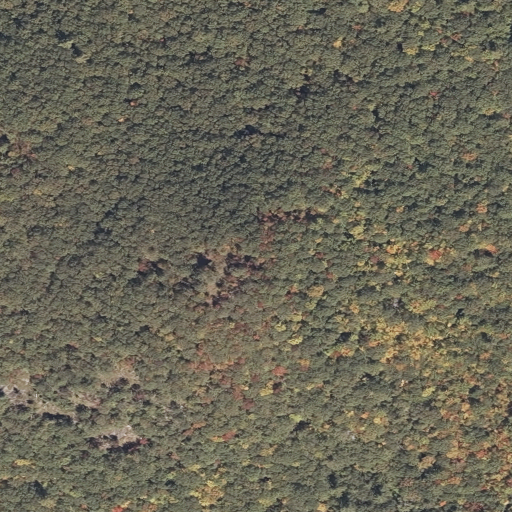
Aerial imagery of mountain in Maine named Sugarloaf Mountain containing deciduous forest and mixed forest